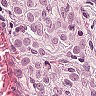
Metastatic tissue present: yes